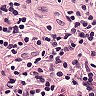
Metastatic tissue present: no